Question: I have created an application which allows the user to click on several buttons. Each of these buttons have different content on the seven frames.
For example; I have a game on button one, an animation on page 2, etc. The code for all seven buttons is only located on frame 1. When I click on a different button, the games continues to play the next page animation.
How could I stop that?
p.s the animations/game code is set on different frames ("PAGES AS" layer)

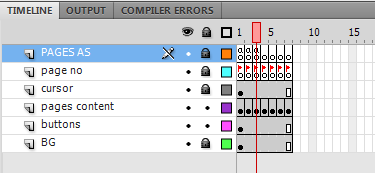
Answer: To make the automatic playing stop, you can add the 'stop()' function. This needs to be added to every frame.
If you want to perform a certain action depending on your current frame, you can use:
'''
if(stage.currentFrame==AnyNumber){
//Do something
}
'''